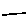
Label: line